Question: as the title describes, it stuck on that state.
i didnt find a solution searching the net.
no error exist...
working with ios swift
image (Hebrew) attached:
it basically says : "redirecting you back to the app, it might take a few moments.."

Code:
AppDelegate -
'''
func application(_ application: UIApplication, didFinishLaunchingWithOptions launchOptions: [UIApplicationLaunchOptionsKey: Any]?) -> Bool {
FBSDKApplicationDelegate.sharedInstance().application(application, didFinishLaunchingWithOptions: launchOptions)
var configureError: NSError?
GGLContext.sharedInstance().configureWithError(&configureError)
assert(configureError == nil, "Error configuring Google services: \(configureError)")
Fabric.with([Twitter.self])
return true
}
//deprecaed - for support
func application(_ application: UIApplication, open url: URL, sourceApplication: String?, annotation: Any) -> Bool {
let directedByFB = FBSDKApplicationDelegate.sharedInstance().application(application, open: url, sourceApplication: sourceApplication, annotation: annotation)
let directedByGoogle = GIDSignIn.sharedInstance().handle(url as URL!, sourceApplication: sourceApplication,annotation: annotation)
return directedByFB || directedByGoogle
}
func application(application:UIApplication, openURL url: URL, options: [String: AnyObject]) -> Bool {
if Twitter.sharedInstance().application(application, open: url, options: options) {
return true
}
return GIDSignIn.sharedInstance().handle(url as URL!, sourceApplication: options[UIApplicationOpenURLOptionsKey.sourceApplication.rawValue] as? String, annotation: options[UIApplicationOpenURLOptionsKey.annotation.rawValue])
}
'''
SocialChooserViewController -
TWTRAPIClient completion callback is nit being called.. (its not redirecting back to my app)
'''
@IBAction func continueLoginWithTwitter() {
Twitter.sharedInstance().logIn(withMethods: [.webBased]) { session, error in
guard session != nil else {
print("error connecting with Twitter: \(error?.localizedDescription)");
return
}
self.chosenMedia = .twtr
let client = TWTRAPIClient(userID: session!.userID)
client.loadUser(withID: session!.userID) { (unwrappedTwtrUser, error) in
guard let twtrUser = unwrappedTwtrUser, error == nil else {
print("Twitter : TwTRUser is nil, or error has occured: ")
print("Twitter error: \(error!.localizedDescription)")
return
}
_ = self.user.set(firstAndFamilyName: twtrUser.name)
self.user.set(imageURL: twtrUser.profileImageMiniURL)
self.user.set(token: session!.authToken)
self.performSegue(withIdentifier: "toProfileVC", sender: self)
}
}
}
'''
Secondary:
as further to what i have asked i would also want to change the name of the app bieng presented on permission page, how to do it?
Permission page :
<URL>
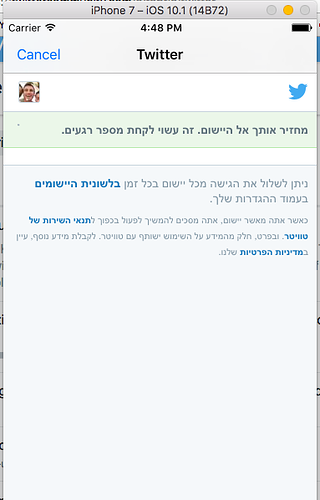
Answer: ANSWER:
there is more updated method at the delegate,
twitter was calling the deprecated method (as you can see above) but i didnt actually handled twitter inside - so no everything is under the updated method and works just fine and organized:
'''
func application(_ application:UIApplication, open url: URL, options: [UIApplicationOpenURLOptionsKey: Any]) -> Bool {
print("called")
let directedByFB = FBSDKApplicationDelegate.sharedInstance().application(application, open: url, options: options)
let directedByTWTR = Twitter.sharedInstance().application(application, open: url, options: options)
let directedByGGL = GIDSignIn.sharedInstance().handle(url as URL!, sourceApplication: options[UIApplicationOpenURLOptionsKey.sourceApplication] as? String, annotation: options[UIApplicationOpenURLOptionsKey.annotation])
return directedByGGL || directedByTWTR || directedByFB
}
'''